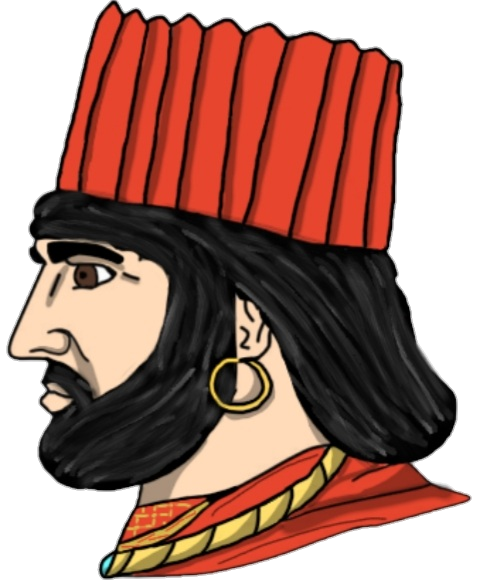
Label: 4_Yes_Chad